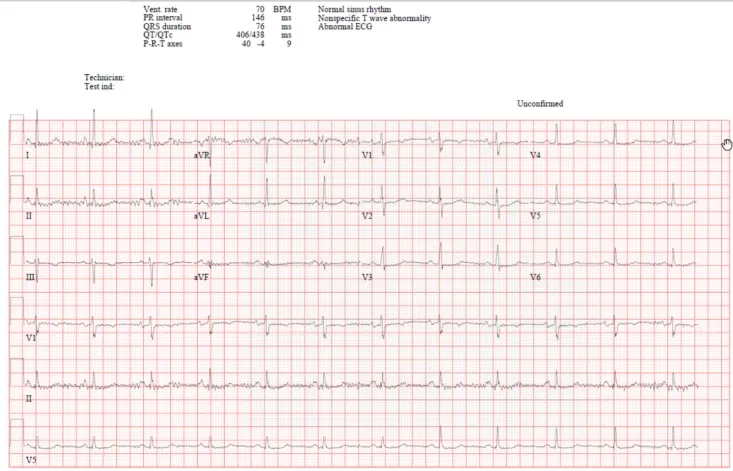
Baseline electrocardiogram for patient case #2 before starting Remdesivir therapy.
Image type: electrography (ekg)